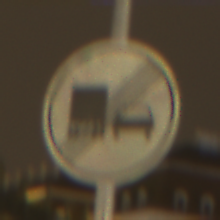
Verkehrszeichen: EndeUeberholverbotKraftfahrzeuge
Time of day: Night
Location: Outdoor (Urban)
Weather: Overcast
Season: NotSpecified
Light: Artificial